Question: I'm having troubles with my meta tags with Open Graph. It seems as though Facebook is caching old values of my meta tags. Old values for Attributes 'og:title' and 'og:url' are still used, even though I have changed them already.
I ran Lint on <URL>, and this appeared:

Notice that there are two values for 'og:title' and 'og:url', and the last one prevailed. However, that I used for this site. I am now currently using these meta tags (you can verify if you view the source of the HTML):
'''
<meta property="og:title" content="Smart og rummelig pusletaske fra Petit Amour med god plads til alt &#8211; vaerdi 1.099 kr &#8211; kob nu kun 599 kr "/>
<meta property="og:description" content="Pinq.dk - Det gode liv for det halve"/>
<meta property="og:type" content="product"/>
<meta property="og:url" content="http://pinq.dk/tilbud/landsdaekkende/lissy/"/>
<meta property="og:image" content="http://pinq.dk/wp-content/themes/pinq/images/logo-top.png"/>
<meta property="og:site_name" content="Pinq" />
<meta property="fb:app_id" content="161840830532004" />
'''
Why is Facebook caching 'og:title' and 'og:url'? Is anyone experiencing the same issue?
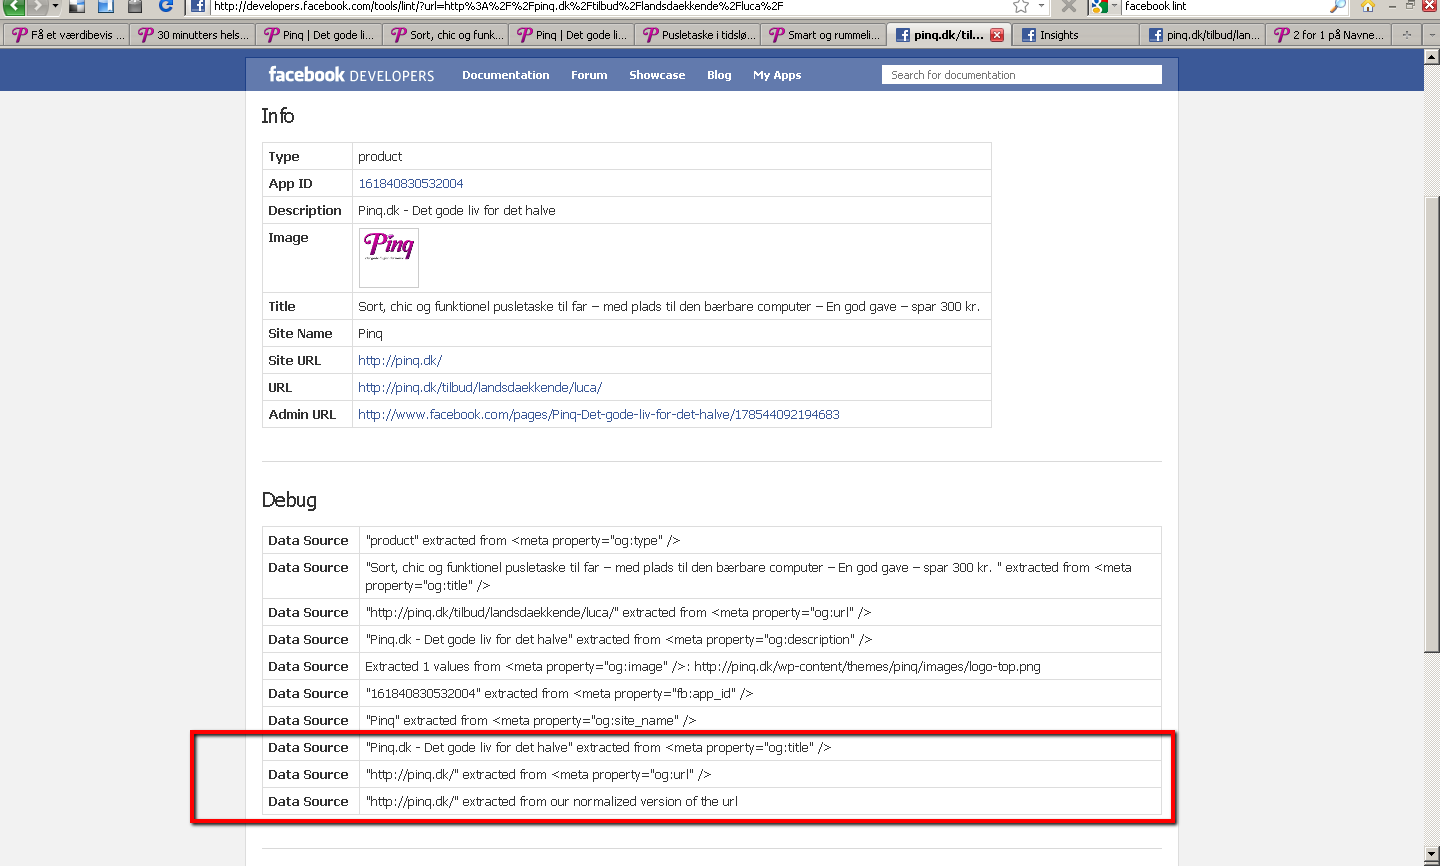
Answer: 1. Go to http://developers.facebook.com/tools/debug
2. Enter the URL following by fbrefresh=CAN_BE_ANYTHING
1. http://www.example.com?fbrefresh=CAN_BE_ANYTHING
2. http://www.example.com?postid=1234&fbrefresh=CAN_BE_ANYTHING
3. OR visit: http://developers.facebook.com/tools/debug/og/object?q=http://www.example.com/?p=3568&fbrefresh=<PHONE>
I was having the same issue last night, and I got this solution from some website.
Facebook saves your cache thumbnail. It won't refresh even if you delete the thumnail/image from your server. But Facebook allows you to refresh by using 'fbrefresh'.